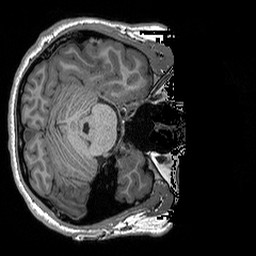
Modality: T1w
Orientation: axial
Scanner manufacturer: siemens
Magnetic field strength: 3 T
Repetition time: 2.3 s
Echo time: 0.00298 s